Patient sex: M
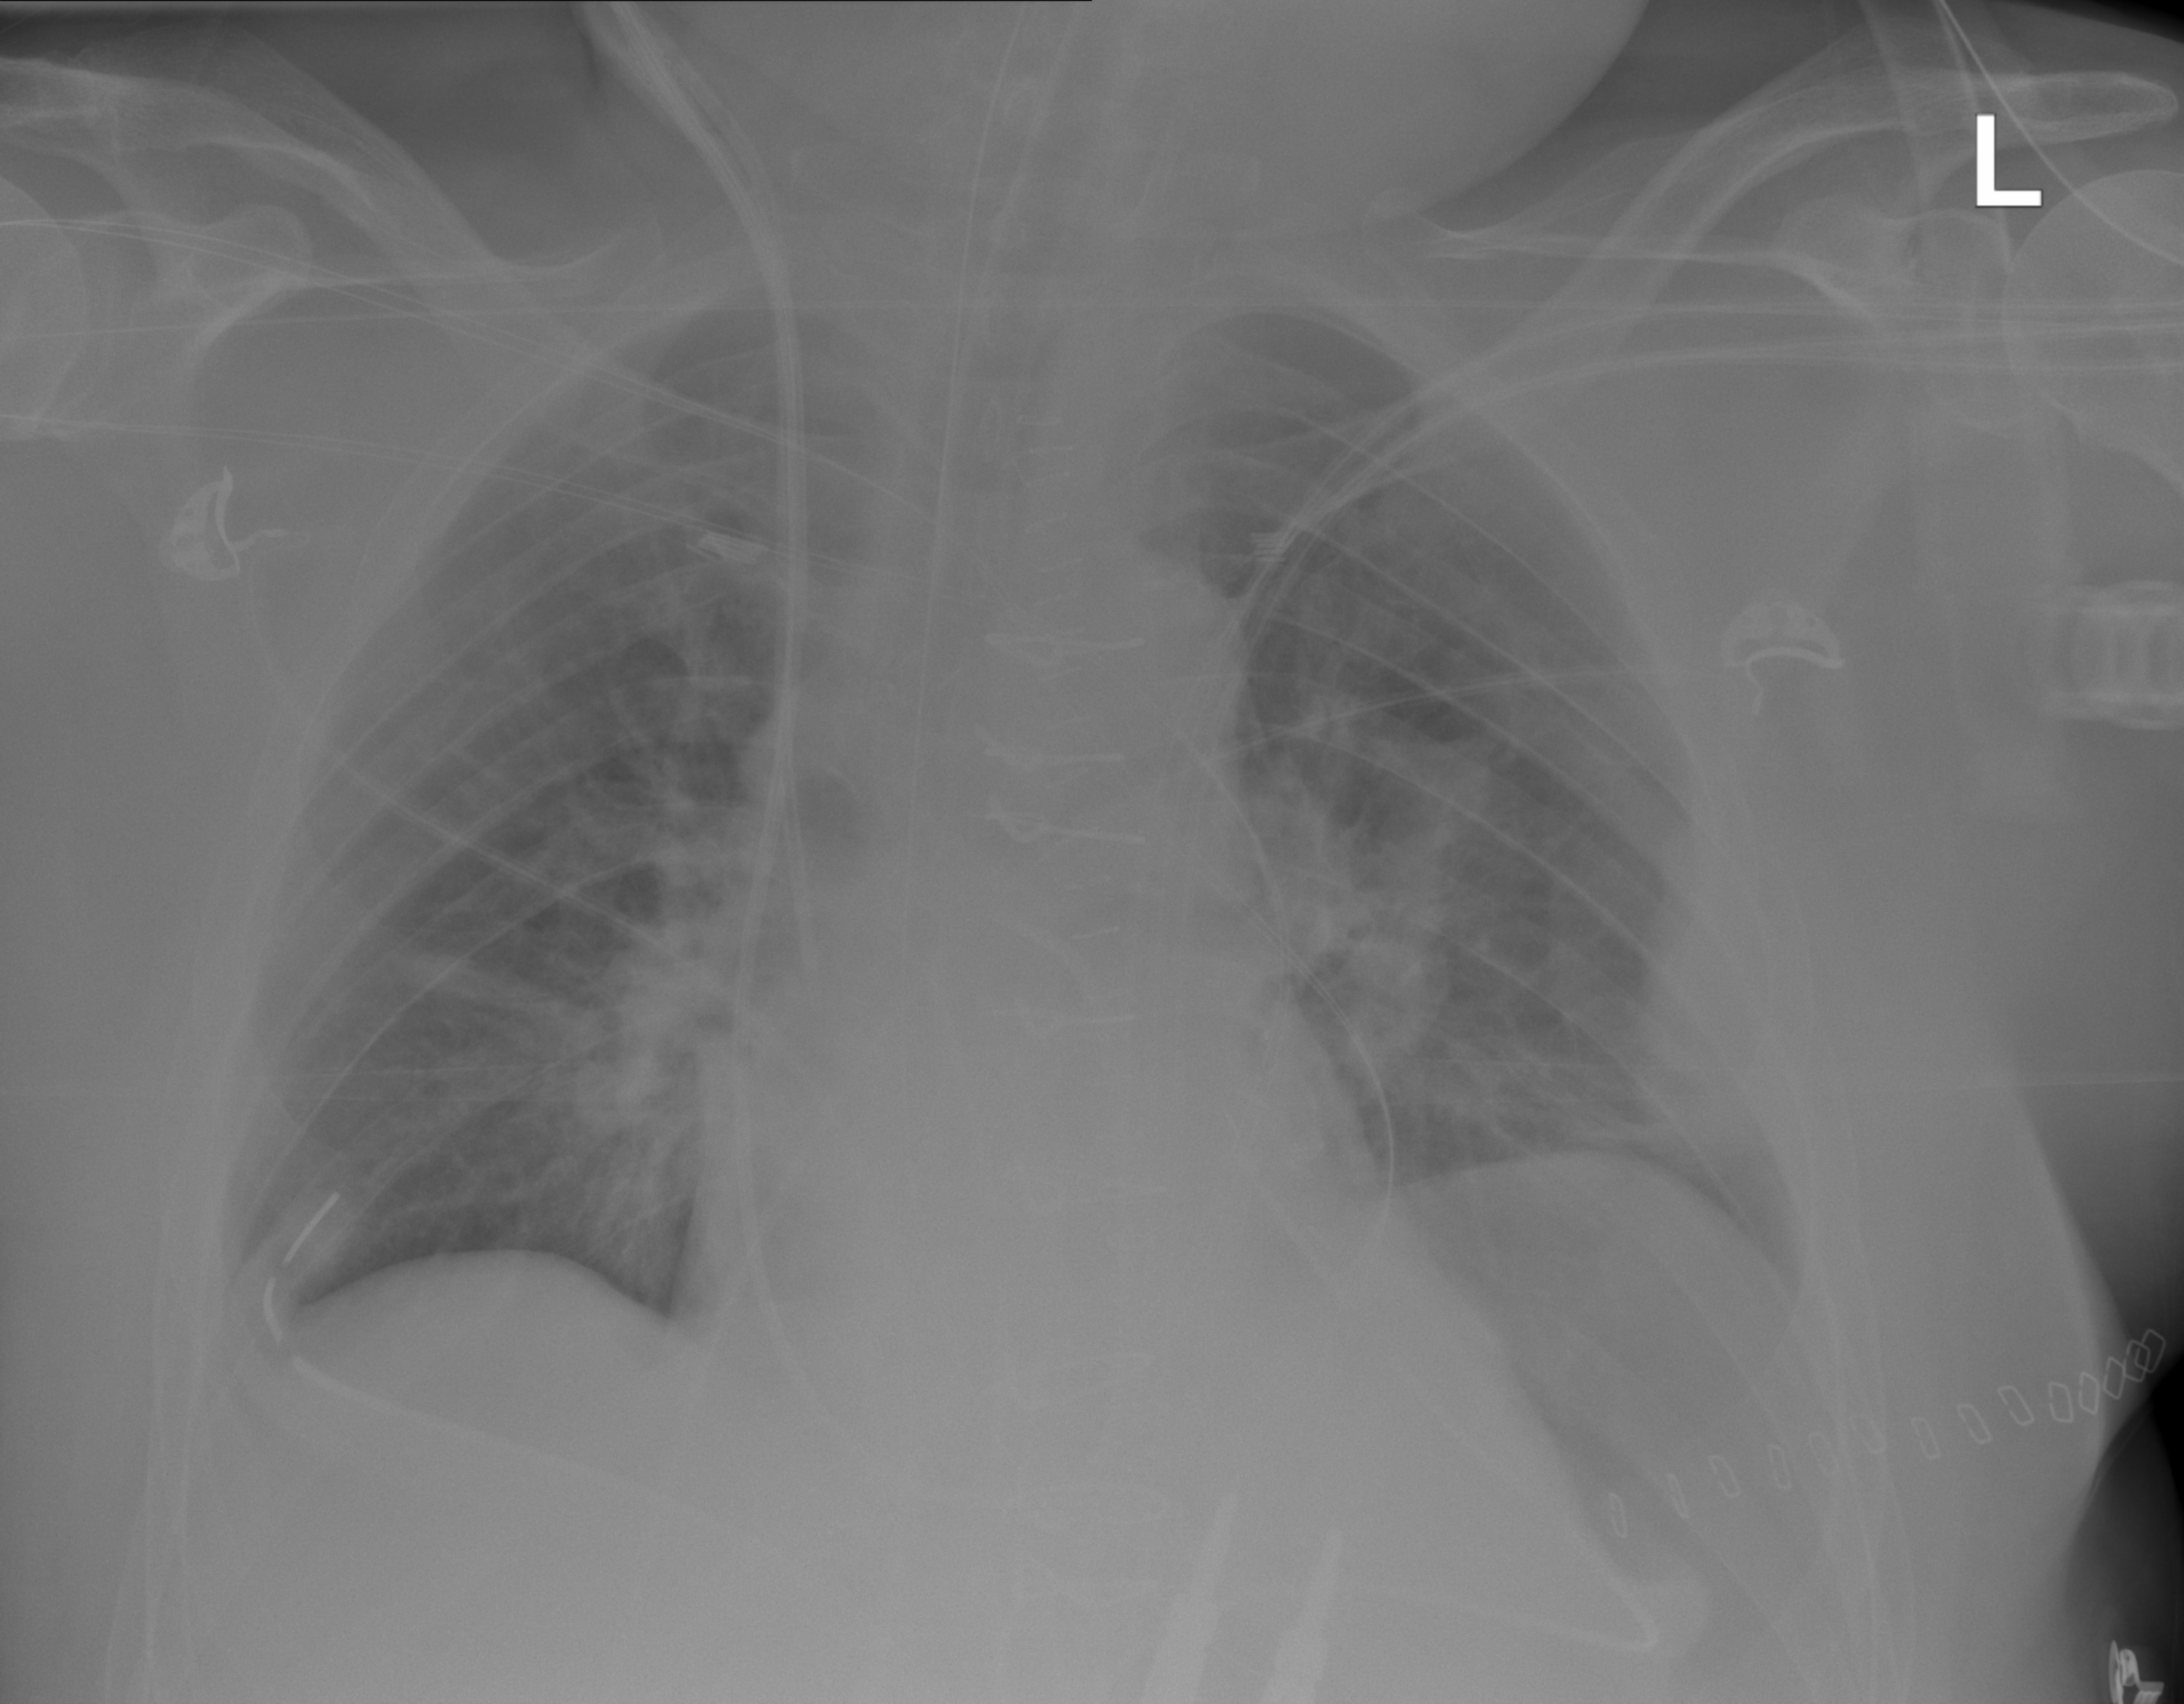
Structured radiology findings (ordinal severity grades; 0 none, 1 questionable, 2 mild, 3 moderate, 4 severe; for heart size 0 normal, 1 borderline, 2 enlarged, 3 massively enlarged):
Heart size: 0
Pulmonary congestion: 0
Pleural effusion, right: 0
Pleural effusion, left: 2
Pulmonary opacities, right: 0
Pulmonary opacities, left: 0
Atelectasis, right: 0
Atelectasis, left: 2